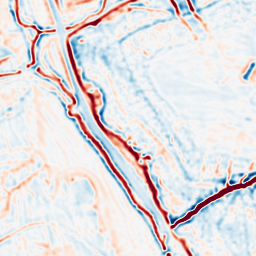
Category: multiscale
Decomposition family: log
Decomposition parameters: sigma: 2
Upsampling method: quartic
Upsampling parameters: scale: 4
Upsampling scale: 4